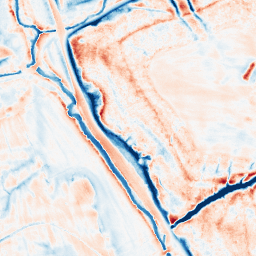
Category: classical
Decomposition family: gaussian_anisotropic
Decomposition parameters: sigma_x: 5
sigma_y: 5
Upsampling method: quadratic
Upsampling parameters: scale: 8
Upsampling scale: 8